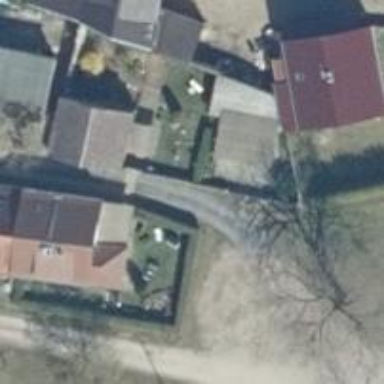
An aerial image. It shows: Residential road.